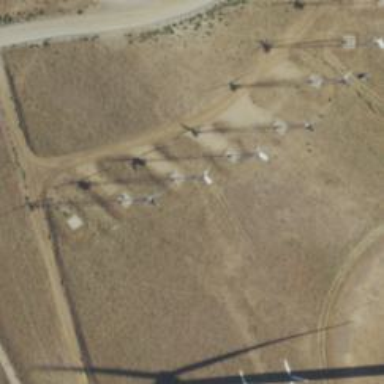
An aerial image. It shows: Wind power generator employing wind turbines.